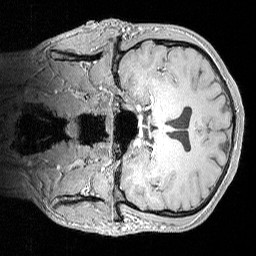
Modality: MP2RAGE
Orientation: coronal
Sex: male
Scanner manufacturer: siemens
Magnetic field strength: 3 T
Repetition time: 5 s
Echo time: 0.00292 s